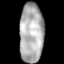
Tissue: lung
Cell type: Epithelial cells
Senescence score: 0.2334
Nuclear area (px): 1403
Mean DAPI intensity: 174.563